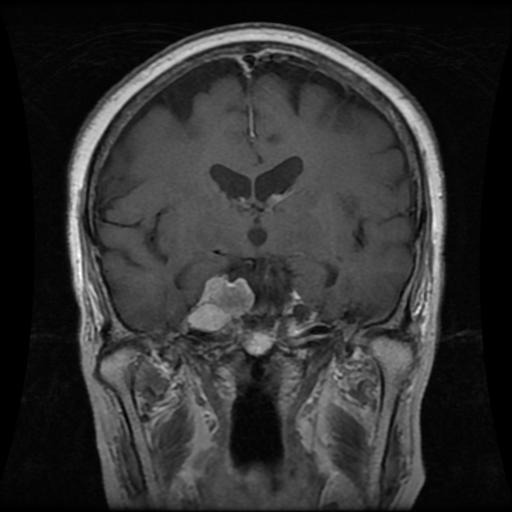
Label: meningioma